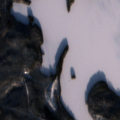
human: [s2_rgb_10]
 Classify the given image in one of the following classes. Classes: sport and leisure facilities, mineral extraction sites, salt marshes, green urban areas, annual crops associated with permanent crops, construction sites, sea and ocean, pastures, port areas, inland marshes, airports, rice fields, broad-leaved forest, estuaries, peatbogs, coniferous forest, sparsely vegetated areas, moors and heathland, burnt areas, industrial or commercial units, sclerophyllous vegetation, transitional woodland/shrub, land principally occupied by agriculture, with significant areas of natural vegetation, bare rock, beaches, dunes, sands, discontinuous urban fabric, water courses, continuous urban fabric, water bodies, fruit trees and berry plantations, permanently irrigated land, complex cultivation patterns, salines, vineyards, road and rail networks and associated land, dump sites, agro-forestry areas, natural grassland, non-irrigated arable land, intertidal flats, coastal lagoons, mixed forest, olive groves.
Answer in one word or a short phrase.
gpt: coniferous forest, water bodies